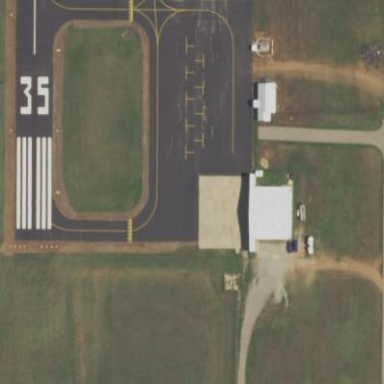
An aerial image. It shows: Apron at the airport.